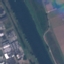
Label: River